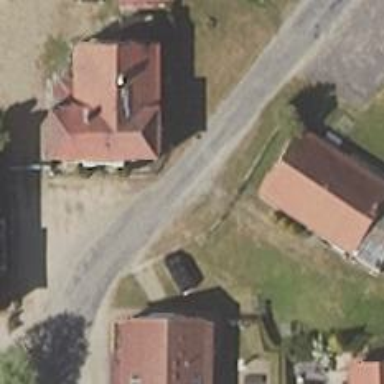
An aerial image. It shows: Residential road.